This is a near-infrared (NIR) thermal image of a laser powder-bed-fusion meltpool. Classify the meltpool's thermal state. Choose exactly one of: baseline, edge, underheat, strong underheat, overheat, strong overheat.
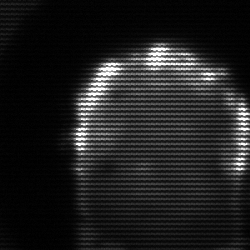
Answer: baseline